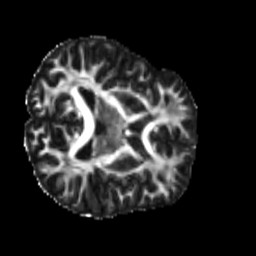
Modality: FA
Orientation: axial
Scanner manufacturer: siemens
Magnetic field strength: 3 T
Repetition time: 4 s
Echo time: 0.0594 s